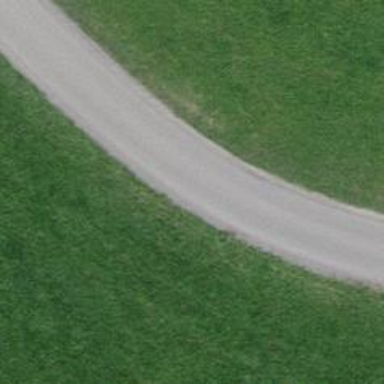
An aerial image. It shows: Asphalt service road with agricultural surroundings.